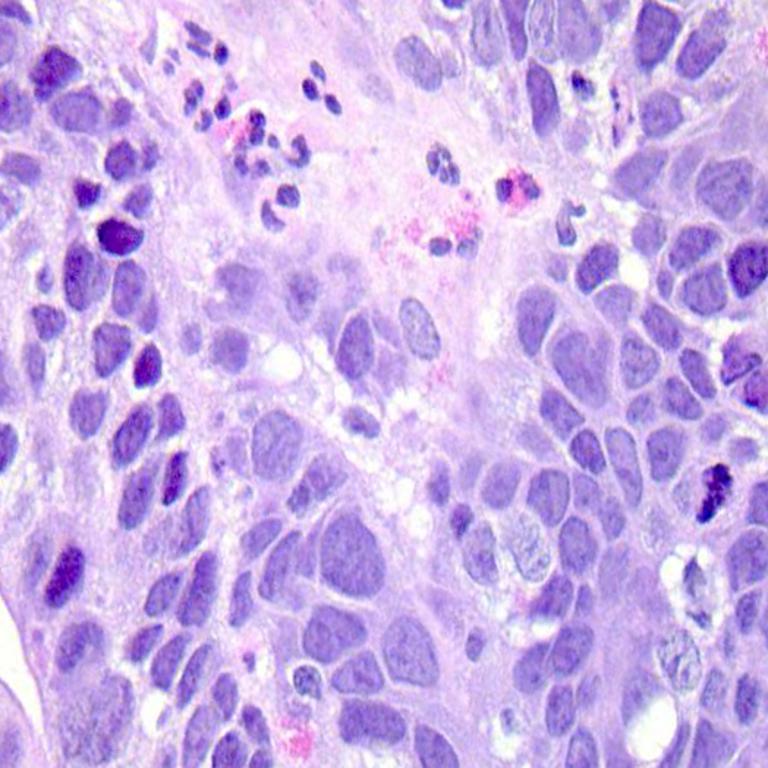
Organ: colon
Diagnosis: adenocarcinomas